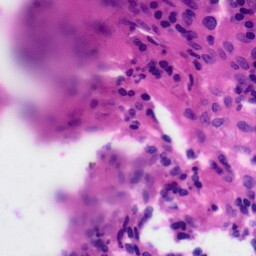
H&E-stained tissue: Tonsil